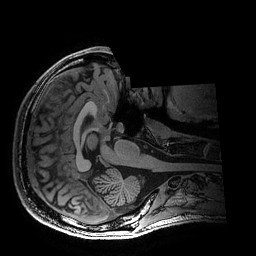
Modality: T1w
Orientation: axial
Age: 22
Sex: male
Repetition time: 0.0077 s
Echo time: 0.0034 s